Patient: sex M, age 68
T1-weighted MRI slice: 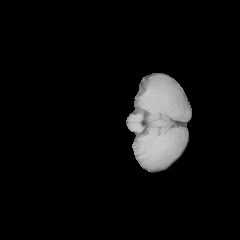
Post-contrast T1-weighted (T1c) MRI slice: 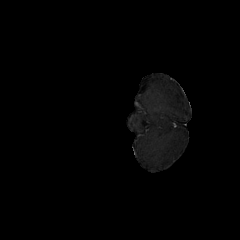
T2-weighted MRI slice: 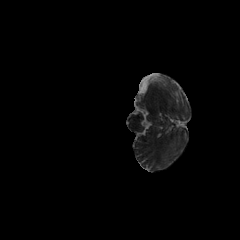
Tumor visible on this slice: no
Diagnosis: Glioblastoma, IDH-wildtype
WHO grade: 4